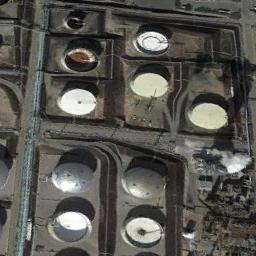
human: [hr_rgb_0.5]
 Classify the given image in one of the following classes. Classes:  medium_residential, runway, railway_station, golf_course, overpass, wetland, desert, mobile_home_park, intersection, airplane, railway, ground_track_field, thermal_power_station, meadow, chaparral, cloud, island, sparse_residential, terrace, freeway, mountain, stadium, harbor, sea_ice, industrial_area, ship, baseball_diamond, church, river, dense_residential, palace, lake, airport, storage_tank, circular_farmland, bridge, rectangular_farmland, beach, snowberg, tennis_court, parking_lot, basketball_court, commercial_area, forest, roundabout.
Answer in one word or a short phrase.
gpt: storage_tank